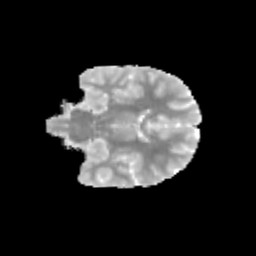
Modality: MD
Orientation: coronal
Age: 13
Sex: male
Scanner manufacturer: siemens
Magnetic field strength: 3 T
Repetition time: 3.8 s
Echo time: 0.07 s